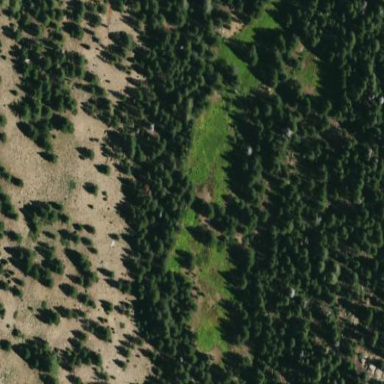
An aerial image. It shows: Wet meadow with woodland vegetation.